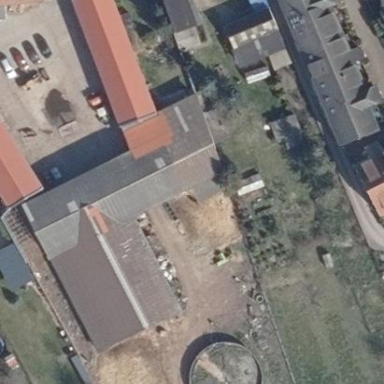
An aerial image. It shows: Farmyard area.